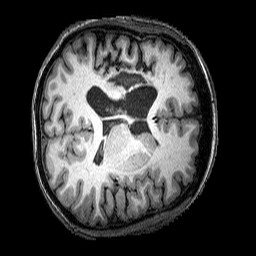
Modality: T1w
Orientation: axial
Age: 40
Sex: female
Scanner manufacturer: siemens
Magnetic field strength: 3 T
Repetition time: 2.25 s
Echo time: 0.00452 s